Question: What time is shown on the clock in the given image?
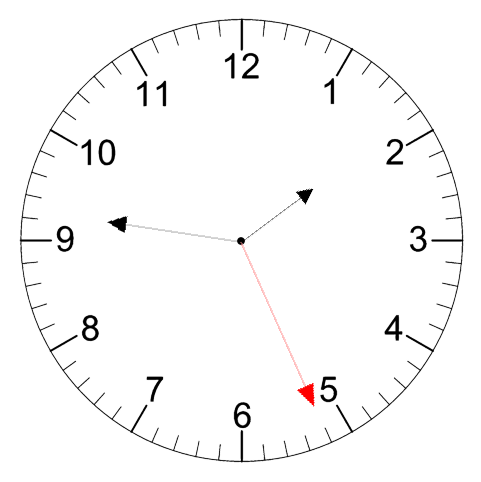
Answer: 01:46:26